RGB frame:
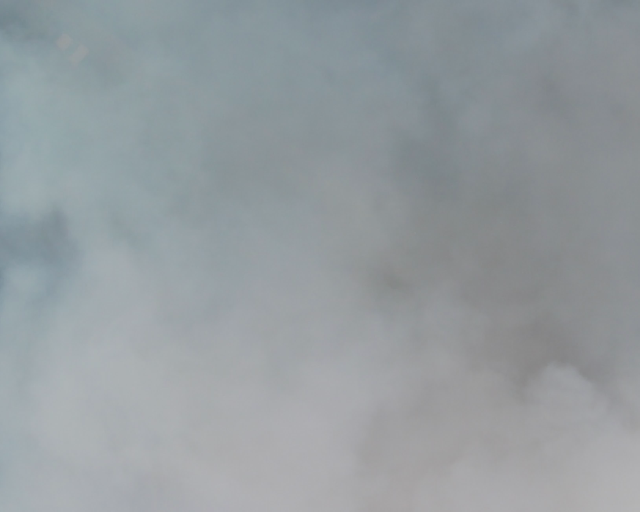
Thermal frame:
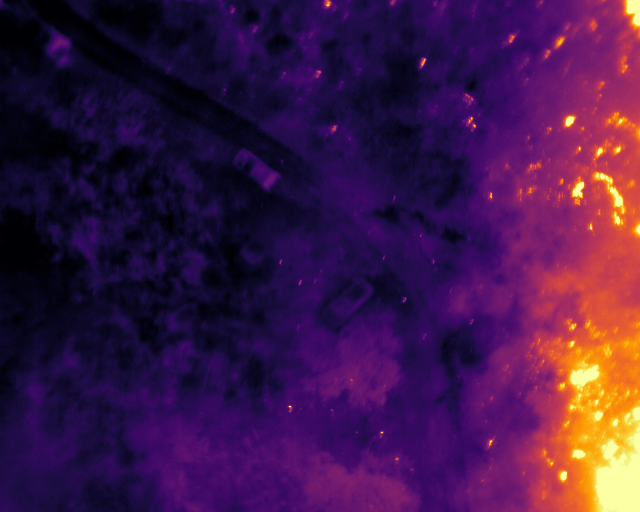
Captured: 2026-02-26 03:05:22
Pixels at or above 80 °C: 1120 (fraction of frame: 0.003418)